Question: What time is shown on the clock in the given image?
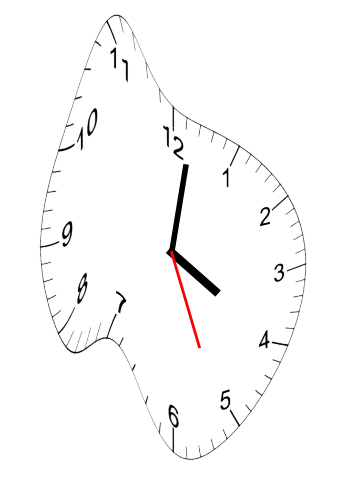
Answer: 04:01:26